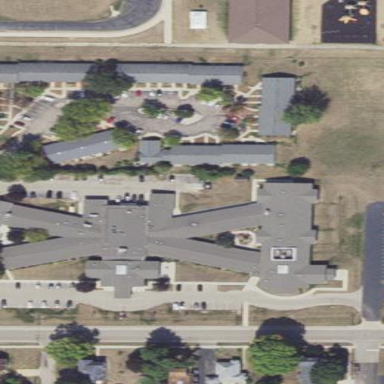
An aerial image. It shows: Commercial building that serves as nursing home.